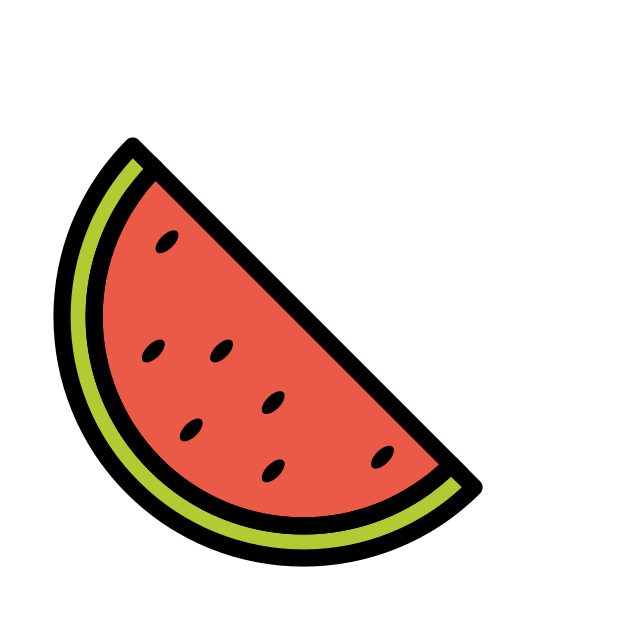
watermelon